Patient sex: F
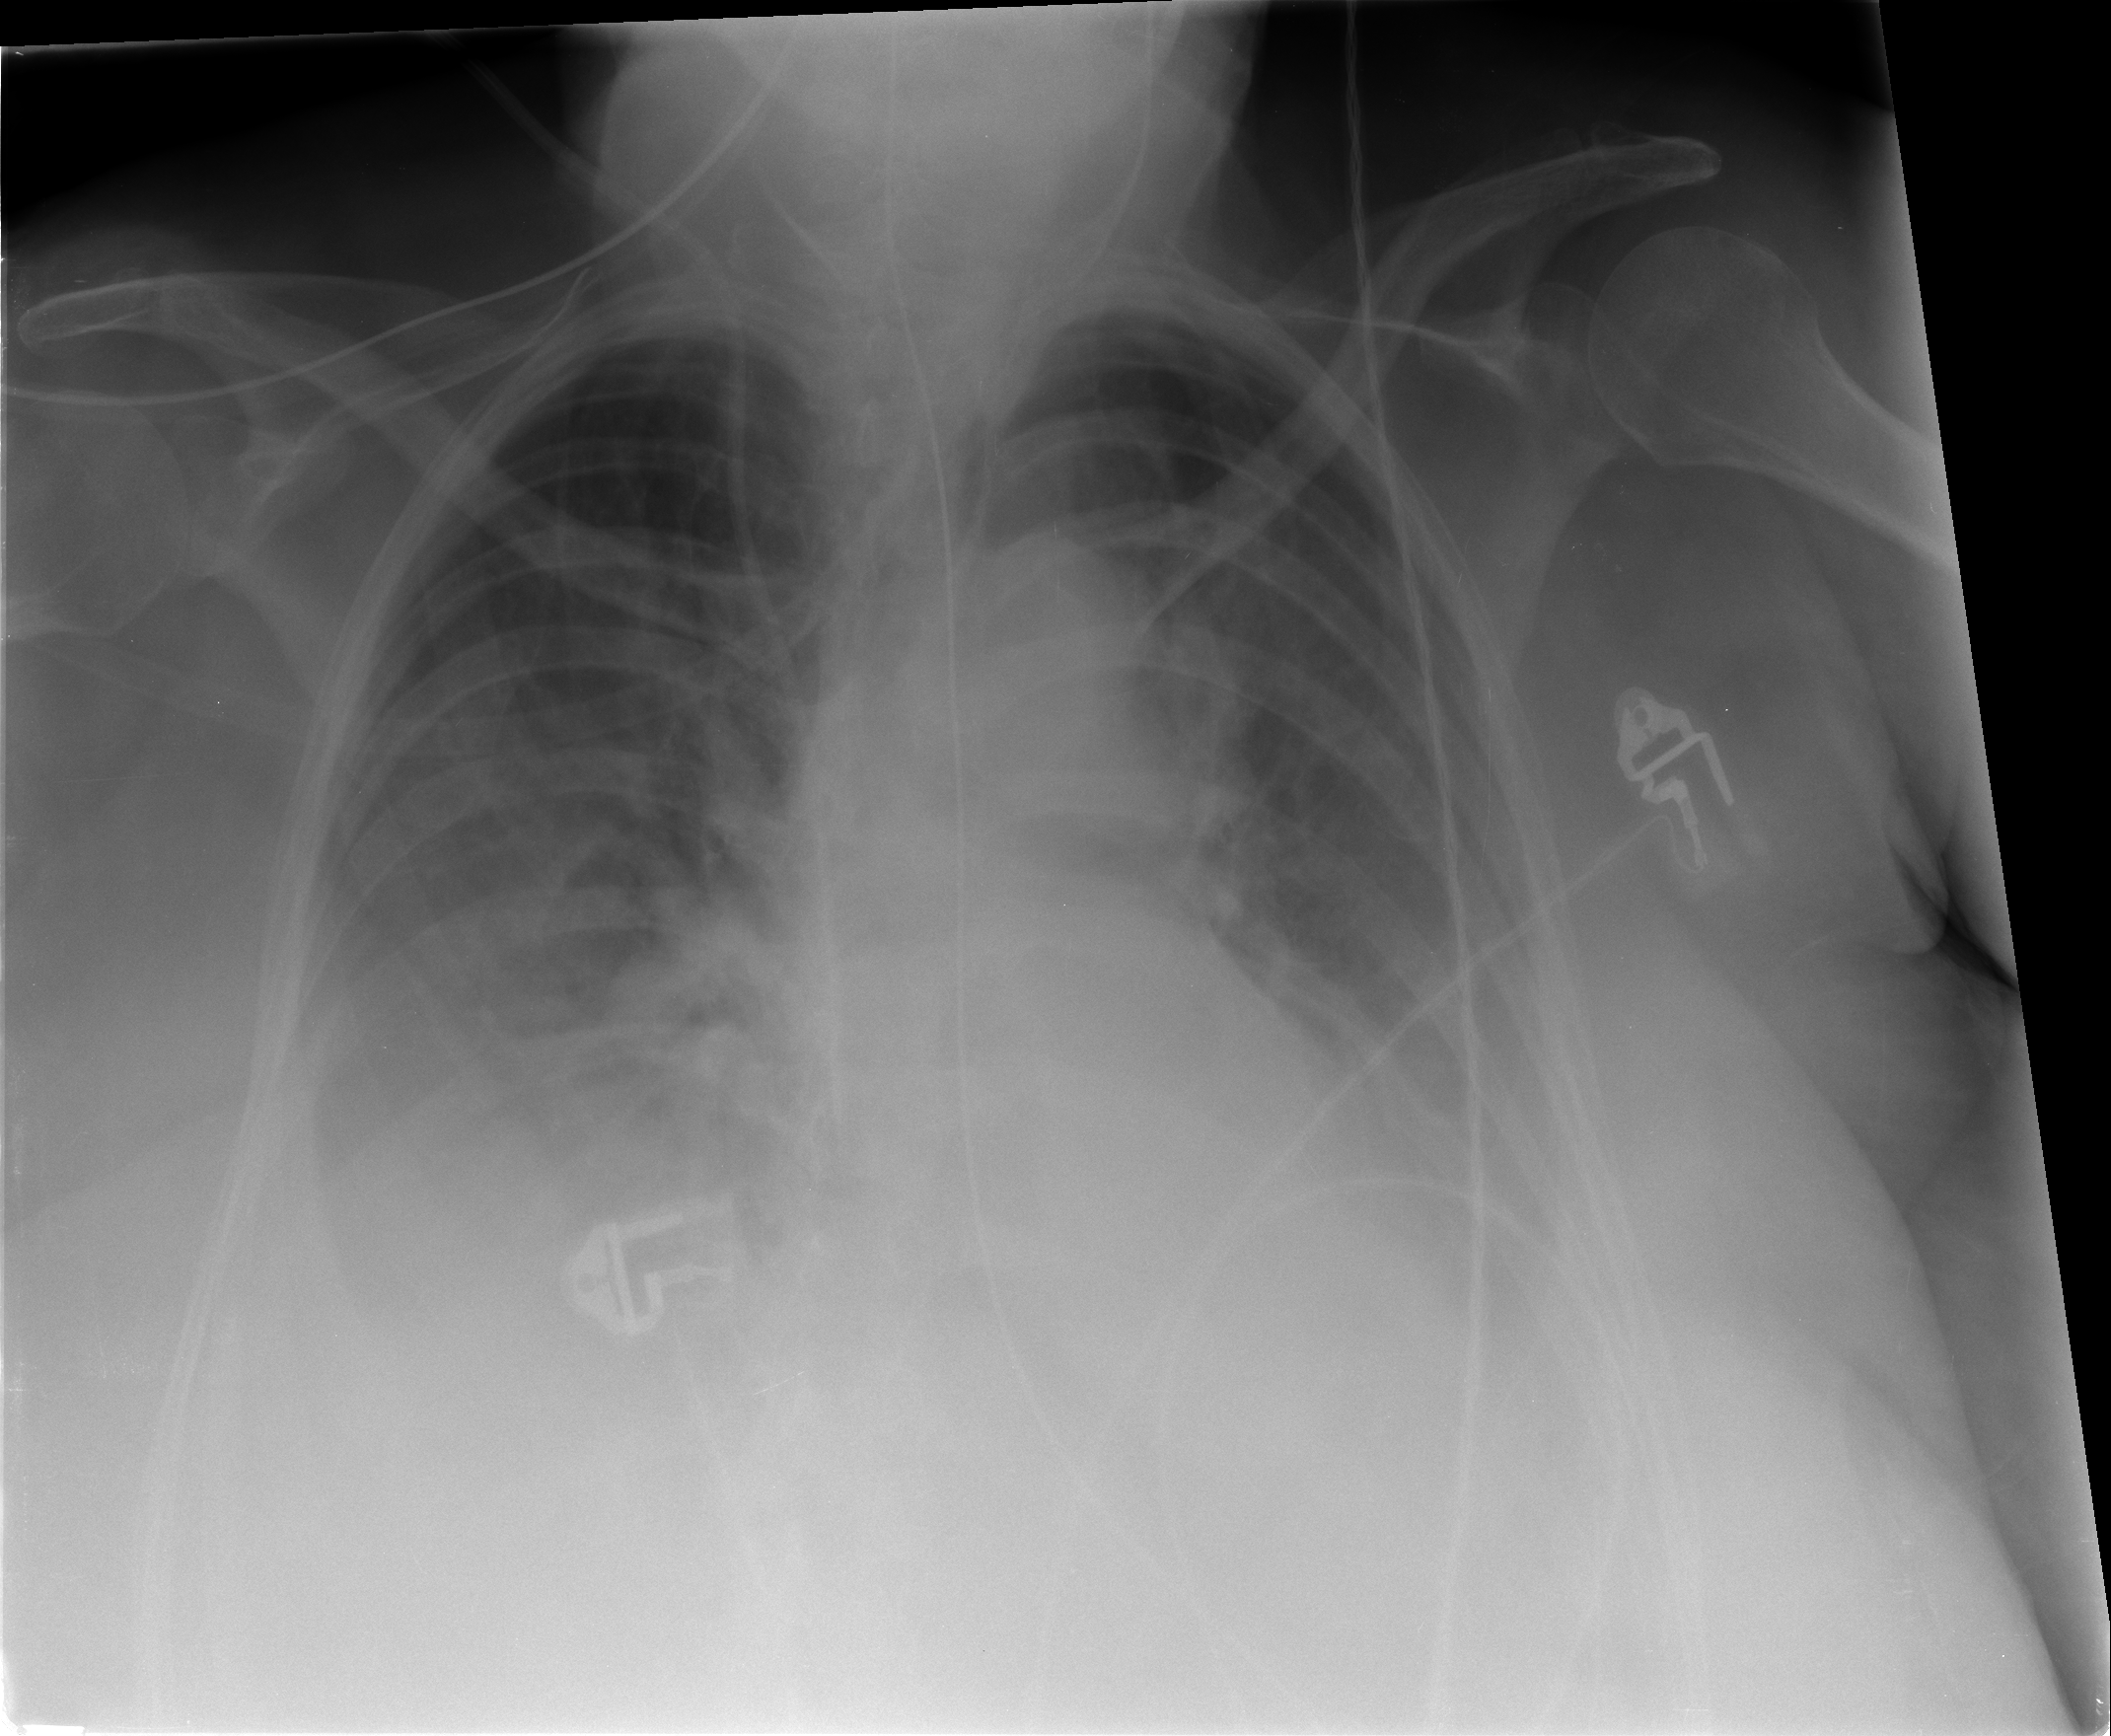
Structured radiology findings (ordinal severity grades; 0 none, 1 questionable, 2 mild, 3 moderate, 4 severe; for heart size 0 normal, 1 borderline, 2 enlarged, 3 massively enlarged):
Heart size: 0
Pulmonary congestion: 0
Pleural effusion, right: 3
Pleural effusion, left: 3
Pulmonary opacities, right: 2
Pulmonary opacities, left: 2
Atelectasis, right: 3
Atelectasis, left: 2